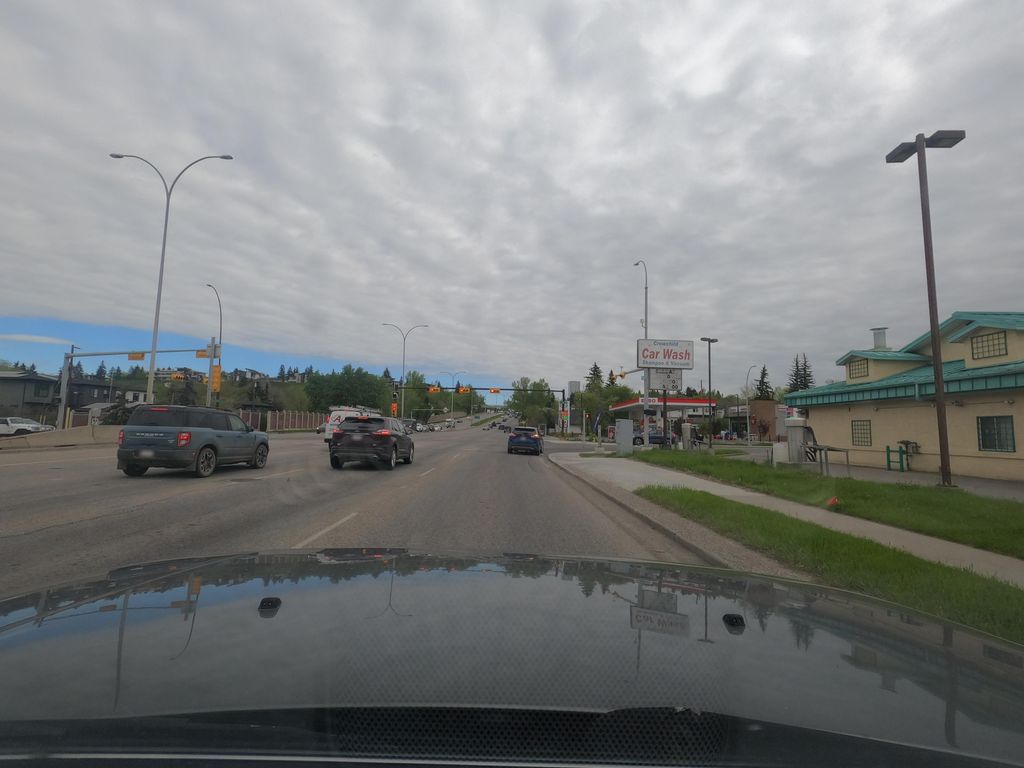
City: calgary